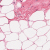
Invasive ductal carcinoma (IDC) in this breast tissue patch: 0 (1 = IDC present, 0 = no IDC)